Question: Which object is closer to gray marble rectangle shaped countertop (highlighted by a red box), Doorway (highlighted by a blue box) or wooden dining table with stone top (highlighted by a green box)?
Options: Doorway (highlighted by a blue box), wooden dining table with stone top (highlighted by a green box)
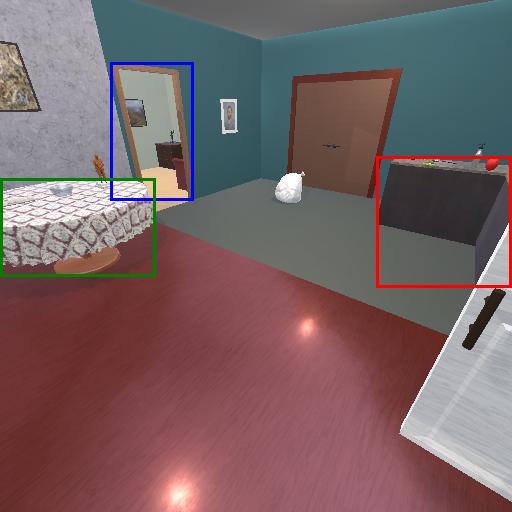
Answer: Doorway (highlighted by a blue box)